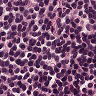
Metastatic tissue present: no